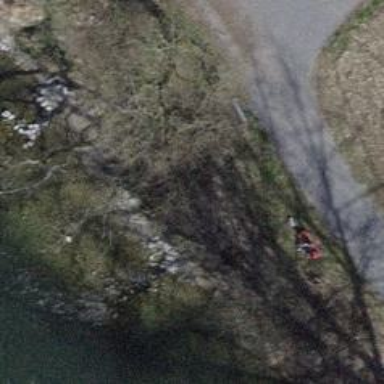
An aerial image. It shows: Bench for seating.